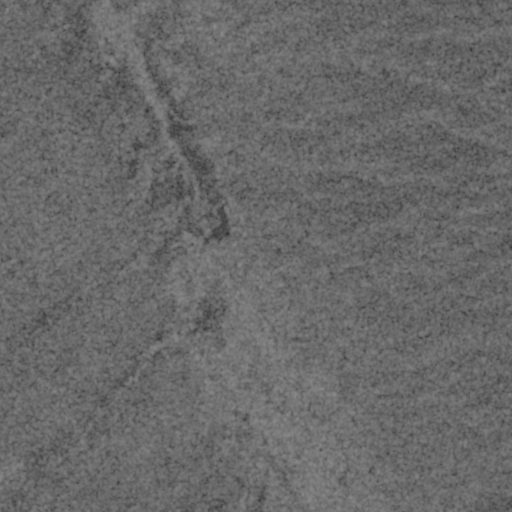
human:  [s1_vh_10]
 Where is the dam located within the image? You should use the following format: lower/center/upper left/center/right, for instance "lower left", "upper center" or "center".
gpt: The dam is located in the center of the image.
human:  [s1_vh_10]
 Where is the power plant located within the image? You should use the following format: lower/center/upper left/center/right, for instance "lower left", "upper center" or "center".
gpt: There is no power plant in the image.

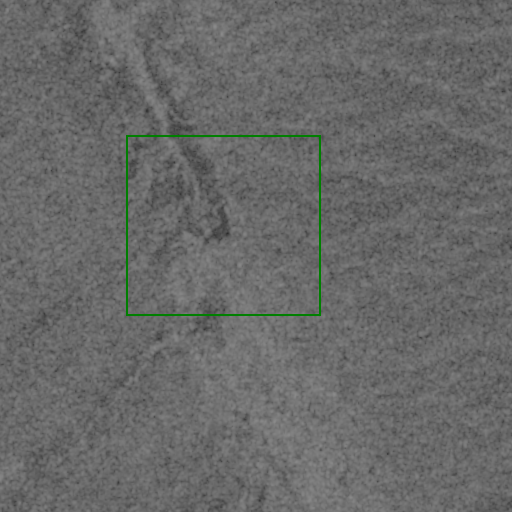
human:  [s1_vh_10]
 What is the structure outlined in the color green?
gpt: There is no green outline.
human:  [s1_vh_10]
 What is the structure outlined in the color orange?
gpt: There is no structure outlined in orange.